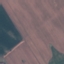
Land use / land cover: AnnualCrop